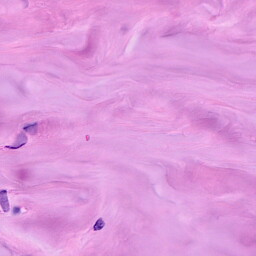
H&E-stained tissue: Breast